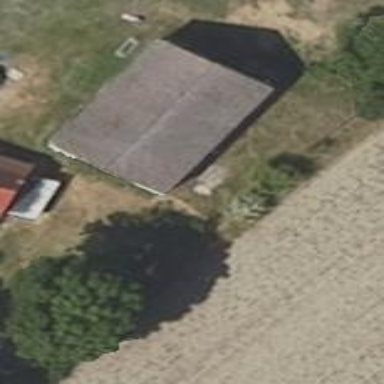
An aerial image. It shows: Shed.